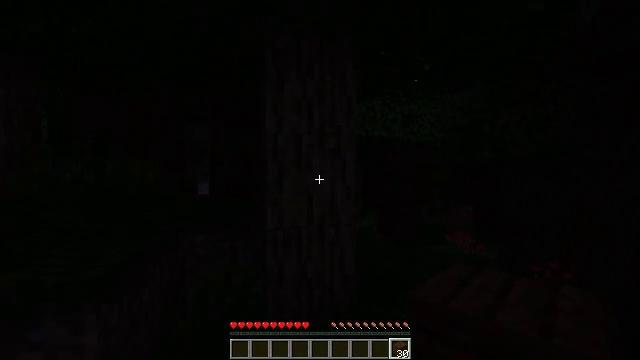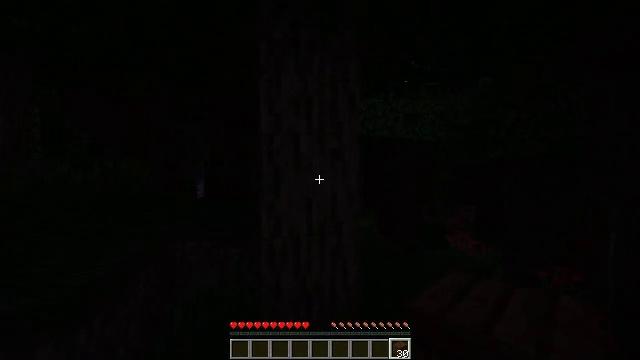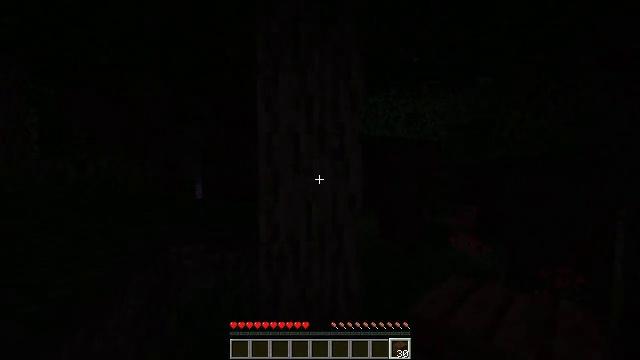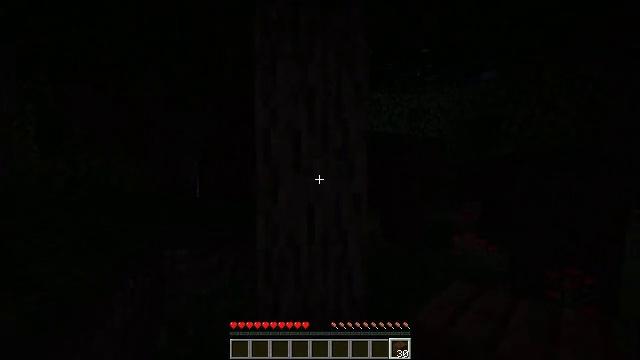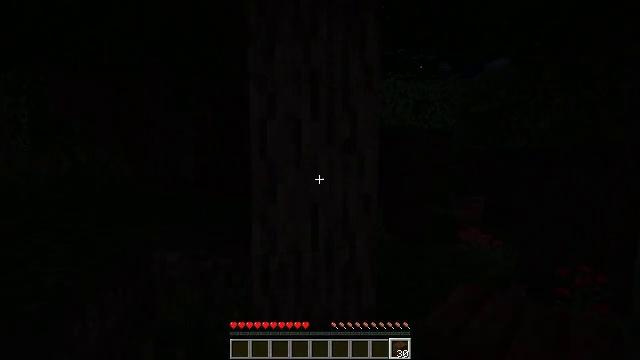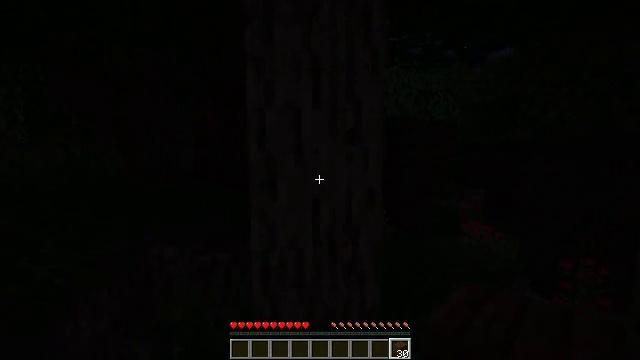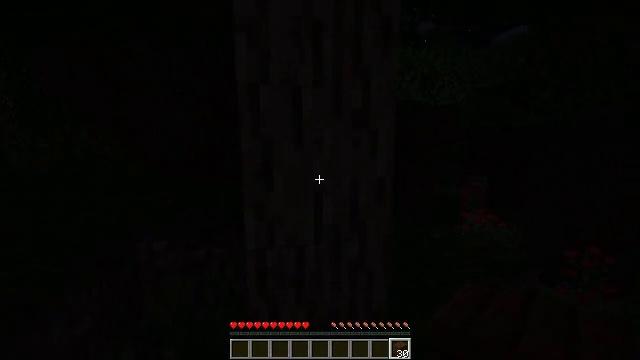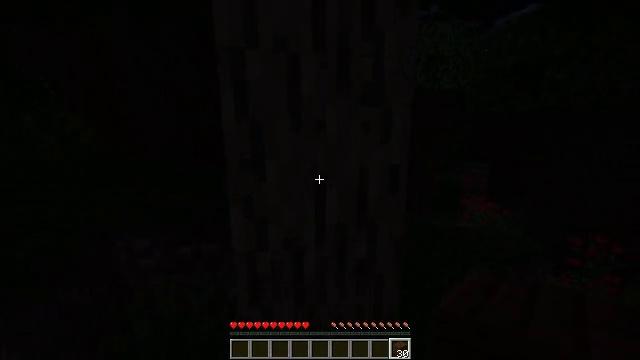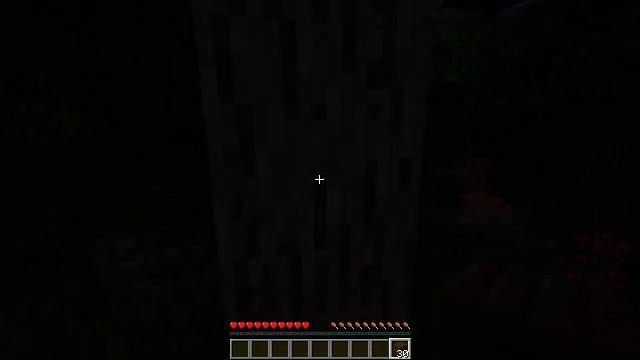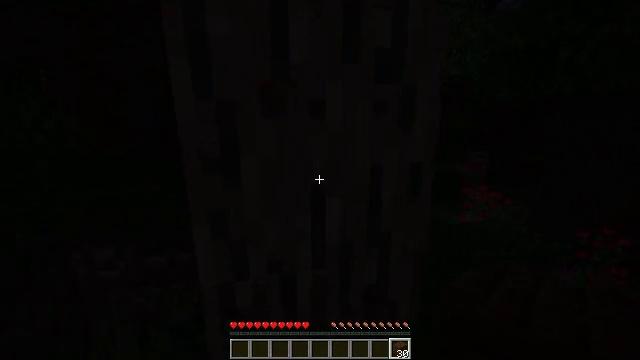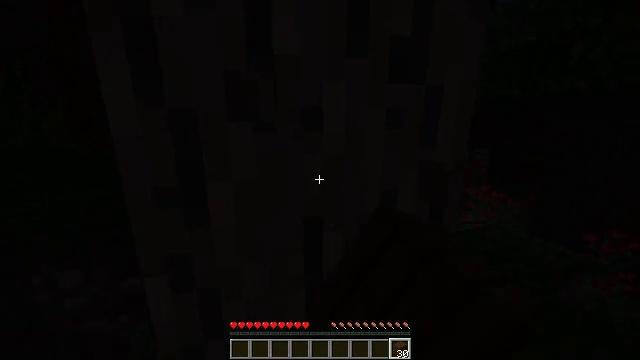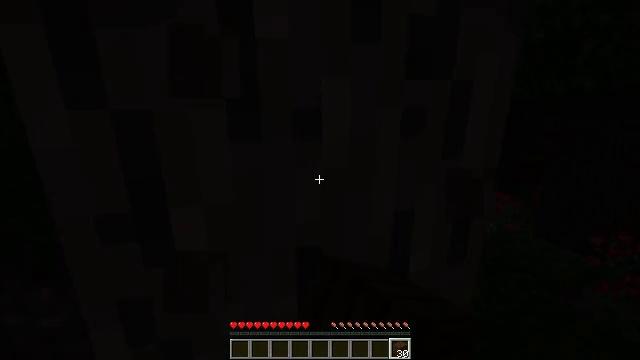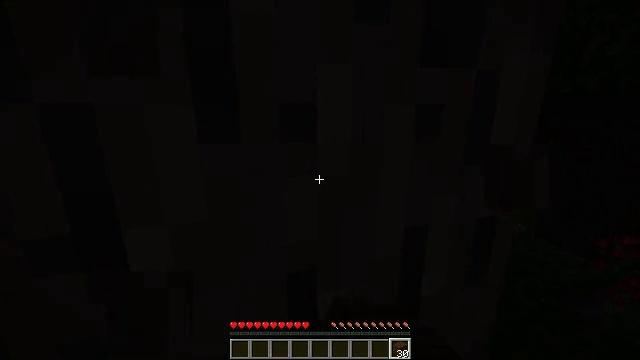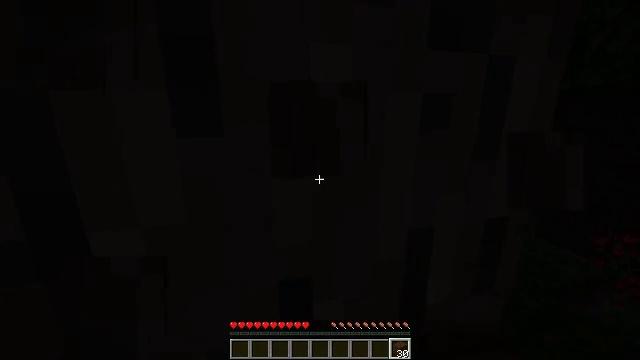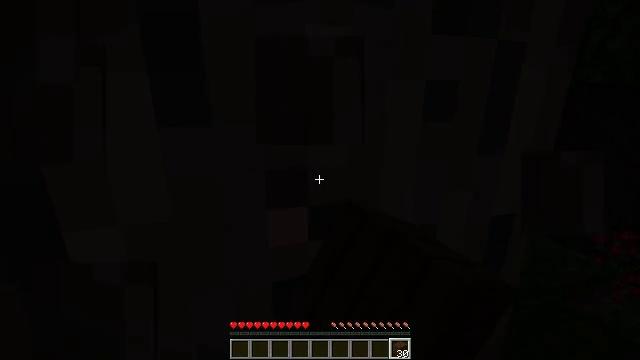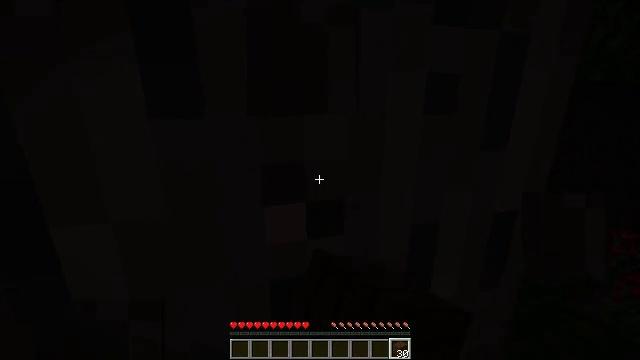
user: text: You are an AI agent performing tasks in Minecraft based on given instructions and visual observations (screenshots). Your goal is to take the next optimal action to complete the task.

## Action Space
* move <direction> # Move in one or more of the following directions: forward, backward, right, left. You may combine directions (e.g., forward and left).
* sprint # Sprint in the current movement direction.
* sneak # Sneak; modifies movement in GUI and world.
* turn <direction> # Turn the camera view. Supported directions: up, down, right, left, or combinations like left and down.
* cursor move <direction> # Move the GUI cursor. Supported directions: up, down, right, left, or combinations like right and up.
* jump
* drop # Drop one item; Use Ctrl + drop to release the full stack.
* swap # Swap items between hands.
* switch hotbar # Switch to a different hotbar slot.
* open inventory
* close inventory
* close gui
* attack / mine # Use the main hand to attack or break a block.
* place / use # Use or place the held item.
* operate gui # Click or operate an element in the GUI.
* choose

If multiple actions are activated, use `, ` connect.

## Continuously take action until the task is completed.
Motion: motion action
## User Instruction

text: Collect oak log for crafting.
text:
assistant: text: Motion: move forward
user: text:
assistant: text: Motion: move forward
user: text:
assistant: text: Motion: move forward
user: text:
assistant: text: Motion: move forward, turn down
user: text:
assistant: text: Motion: move forward, turn down
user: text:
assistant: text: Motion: move forward, turn down
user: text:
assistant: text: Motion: move forward, turn down
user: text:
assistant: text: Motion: move forward, turn down
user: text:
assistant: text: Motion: move forward, turn down, attack / mine
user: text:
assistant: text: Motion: move forward, attack / mine
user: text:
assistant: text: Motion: attack / mine
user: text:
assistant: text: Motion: attack / mine
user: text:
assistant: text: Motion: attack / mine
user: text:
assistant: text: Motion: attack / mine
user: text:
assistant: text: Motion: attack / mine
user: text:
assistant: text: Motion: attack / mine
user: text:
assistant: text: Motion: attack / mine
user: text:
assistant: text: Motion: attack / mine
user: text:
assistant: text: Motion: attack / mine
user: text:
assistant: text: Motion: attack / mine
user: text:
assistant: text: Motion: attack / mine
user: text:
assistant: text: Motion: attack / mine
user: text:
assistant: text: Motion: attack / mine
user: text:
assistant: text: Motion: attack / mine
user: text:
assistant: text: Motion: attack / mine
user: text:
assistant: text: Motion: attack / mine
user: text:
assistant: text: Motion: attack / mine
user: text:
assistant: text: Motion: attack / mine
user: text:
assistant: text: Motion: attack / mine
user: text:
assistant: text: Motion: attack / mine